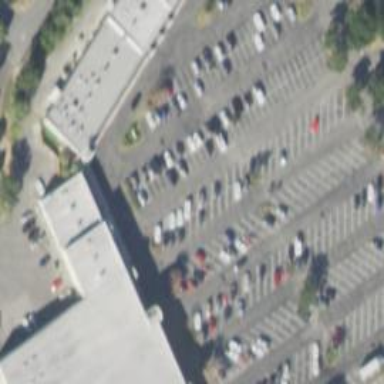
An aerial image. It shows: Parking space is available.